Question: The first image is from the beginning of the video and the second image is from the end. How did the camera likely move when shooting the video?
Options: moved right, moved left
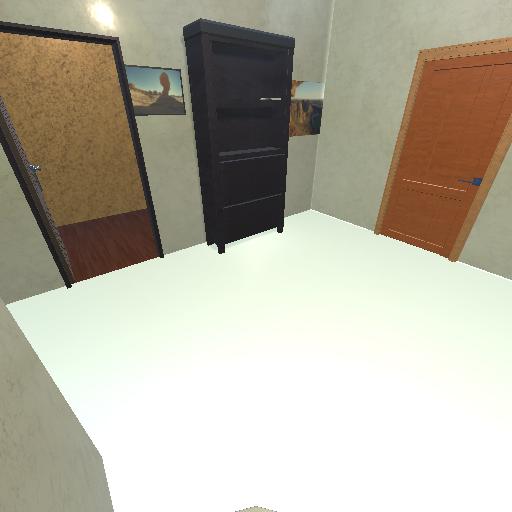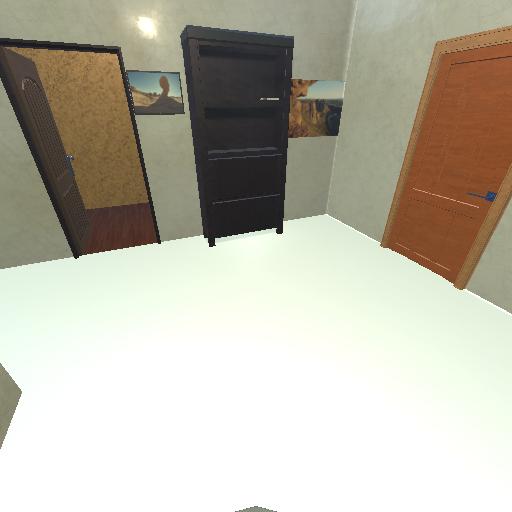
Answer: moved right